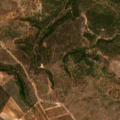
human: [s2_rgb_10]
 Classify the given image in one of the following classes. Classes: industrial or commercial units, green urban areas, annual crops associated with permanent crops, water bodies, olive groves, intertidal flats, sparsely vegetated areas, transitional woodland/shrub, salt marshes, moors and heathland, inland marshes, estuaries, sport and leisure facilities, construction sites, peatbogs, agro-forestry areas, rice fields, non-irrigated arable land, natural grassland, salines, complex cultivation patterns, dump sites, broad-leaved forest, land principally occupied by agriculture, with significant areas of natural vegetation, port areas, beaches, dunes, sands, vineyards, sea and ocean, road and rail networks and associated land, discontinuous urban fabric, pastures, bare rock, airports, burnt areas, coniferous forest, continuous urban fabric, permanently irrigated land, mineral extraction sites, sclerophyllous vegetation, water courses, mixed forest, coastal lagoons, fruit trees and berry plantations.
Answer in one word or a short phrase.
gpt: broad-leaved forest, mixed forest, transitional woodland/shrub